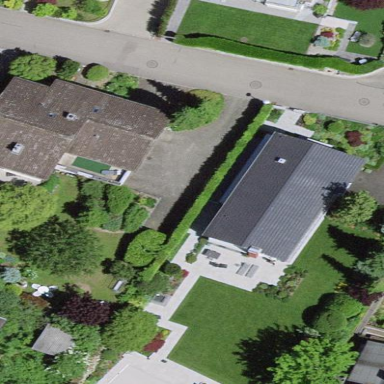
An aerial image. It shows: Detached building.